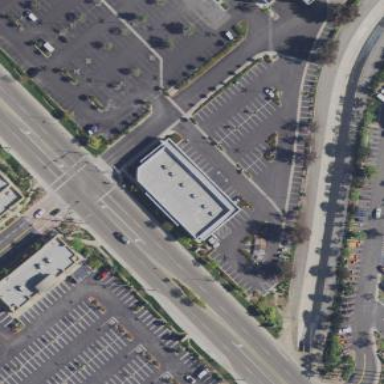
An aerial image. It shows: Retail building with flat roof.